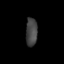
Tissue: lung
Cell type: Others
Senescence score: 0.1992
Nuclear area (px): 324
Mean DAPI intensity: 67.645